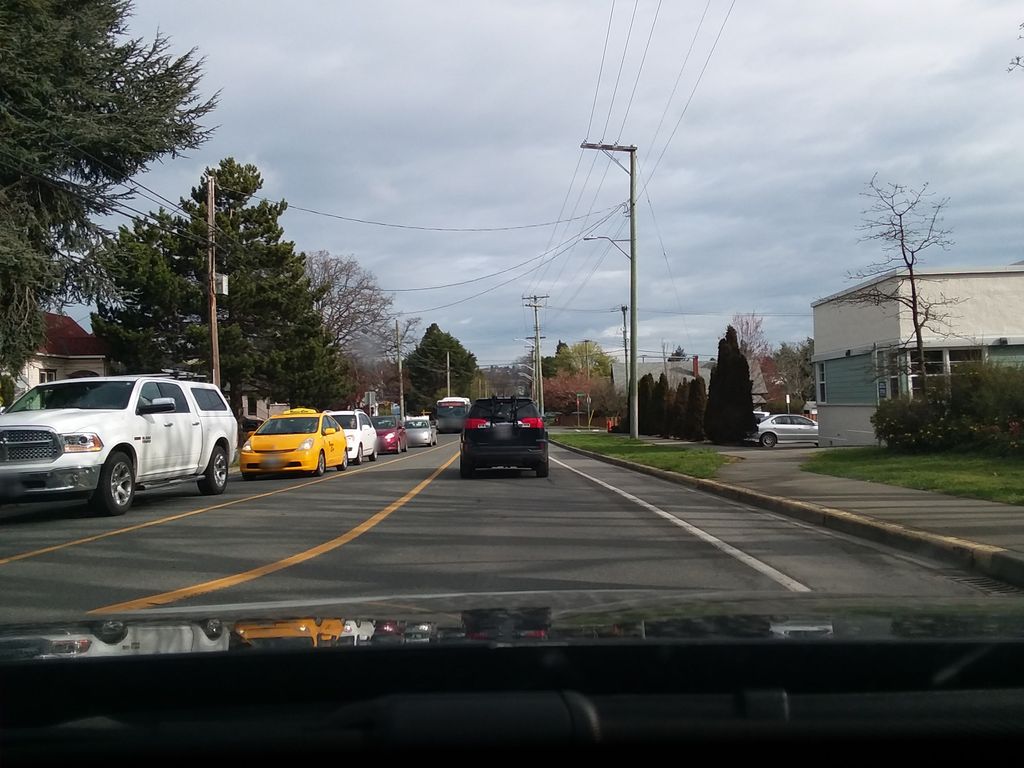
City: victoria